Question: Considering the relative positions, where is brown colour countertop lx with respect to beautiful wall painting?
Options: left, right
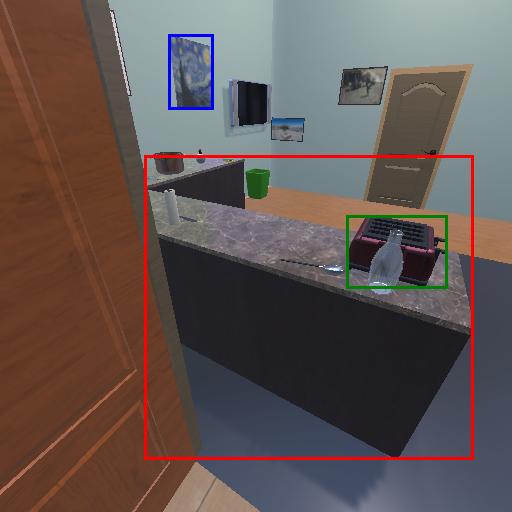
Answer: left